Question: How can I get this header from java code with apache POI?

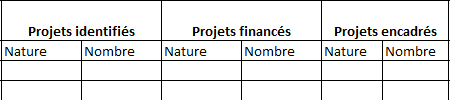
Answer: Usually you do that by merging two cells for all the "Projets" items.
See <URL>
Basically you define all the merged areas with calls like this
'''
sheet.addMergedRegion(new CellRangeAddress(
0, //first row (0-based)
0, //last row (0-based)
0, //first column (0-based)
1 //last column (0-based)
));
'''
See also <URL> for more discussion around this.